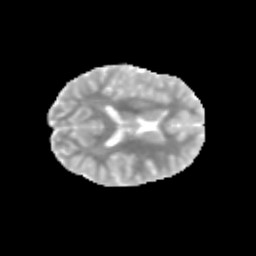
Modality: MD
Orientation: axial
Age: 11
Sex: female
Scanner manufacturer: siemens
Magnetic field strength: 3 T
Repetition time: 3.8 s
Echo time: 0.07 s